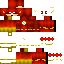
A male human skin with medium skin, wearing blonde helmet dressed in a red suit and red pants, featuring a closed mouth.